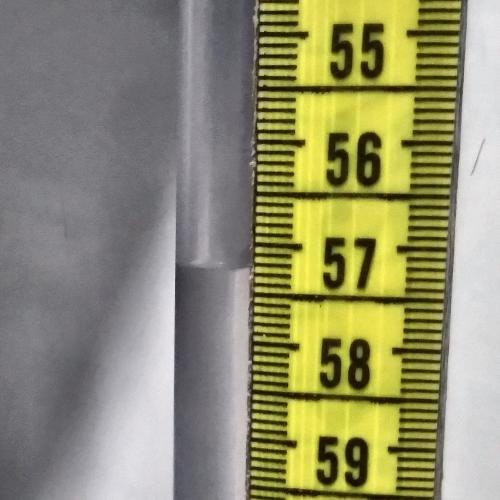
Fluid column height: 57.2 cm